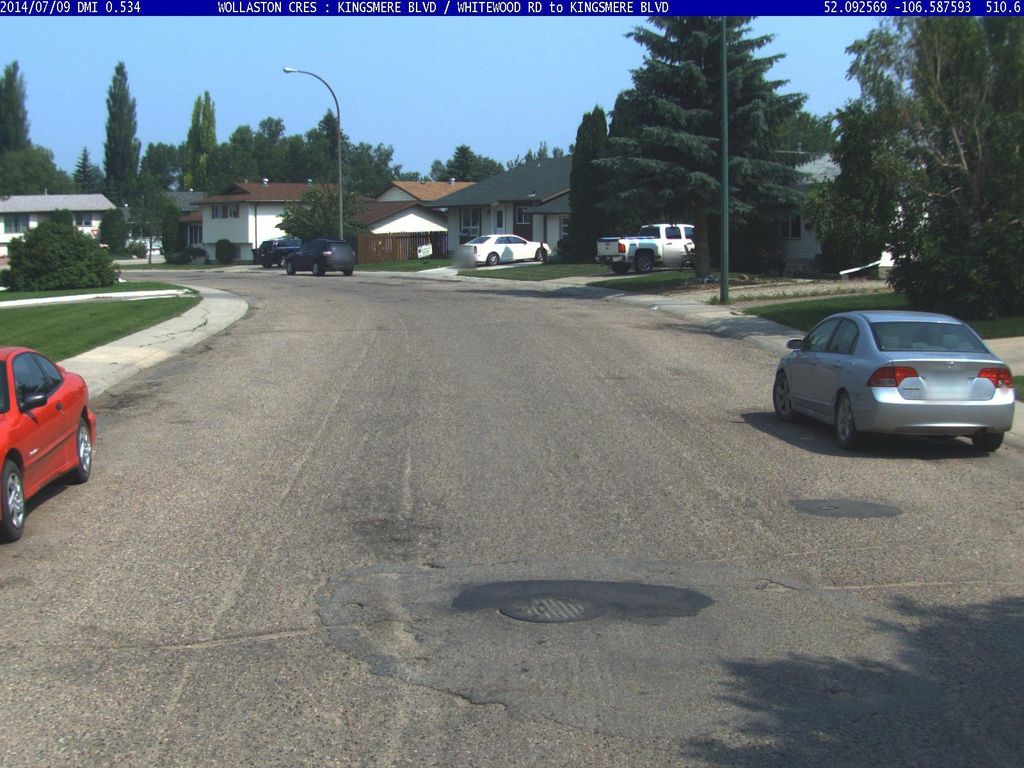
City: saskatoon